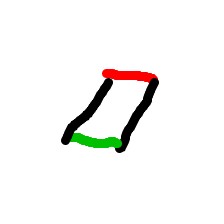
Shape: parallelogram